Question: I have some outdated code that attempts to account for the change in time caused by daylight savings that looks like this:
'''
using System;
using System.Collections.Generic;
using System.Linq;
using System.Text;
namespace ConsoleApplication2
{
class Program
{
static void Main(string[] args)
{
for (int i = 1; i <= 31; i++)
{
DateTime dt = new DateTime(1960, 3, i, 0, 0, 0);
Console.WriteLine(dt.ToUniversalTime());
}
Console.WriteLine();
for (int i = 1; i <= 30; i++)
{
DateTime dt = new DateTime(1960, 4, i, 0, 0, 0);
Console.WriteLine(dt.ToUniversalTime());
}
Console.ReadKey();
}
}
}
'''
This code iterates through the days in March and April in 1960 and prints the datetime.
However, this does not correctly account for the time change in 1960, I believe because the date of the time change was different then. I attempted to fix this using the TimeZoneInfo class. I changed the code to the following:
'''
class Program
{
static void Main(string[] args)
{
for (int i = 1; i <= 31; i++)
{
DateTime dt = new DateTime(1960, 3, i, 0, 0, 0);
var tz = TimeZoneInfo.Local;
var utcOffset = new DateTimeOffset(dt, TimeSpan.Zero);
//use timeZoneInfo class to account for dlst offset
Console.WriteLine(utcOffset.ToOffset(tz.GetUtcOffset(utcOffset)));
}
Console.WriteLine();
for (int i = 1; i <= 30; i++)
{
DateTime dt = new DateTime(1960, 4, i, 0, 0, 0);
var tz = TimeZoneInfo.Local;
var utcOffset = new DateTimeOffset(dt, TimeSpan.Zero);
//use timeZoneInfo class to account for dlst offset
Console.WriteLine(utcOffset.ToOffset(tz.GetUtcOffset(utcOffset)));
}
Console.ReadKey();
}
}
'''
Unfortunately, this is printing out:

which shows that daylight savings is changing on April 3rd at 4 p.m., while it should be switching over at April 24th at 2:00 a.m. What am I missing to correctly account for daylight savings?
My current time zone is eastern.
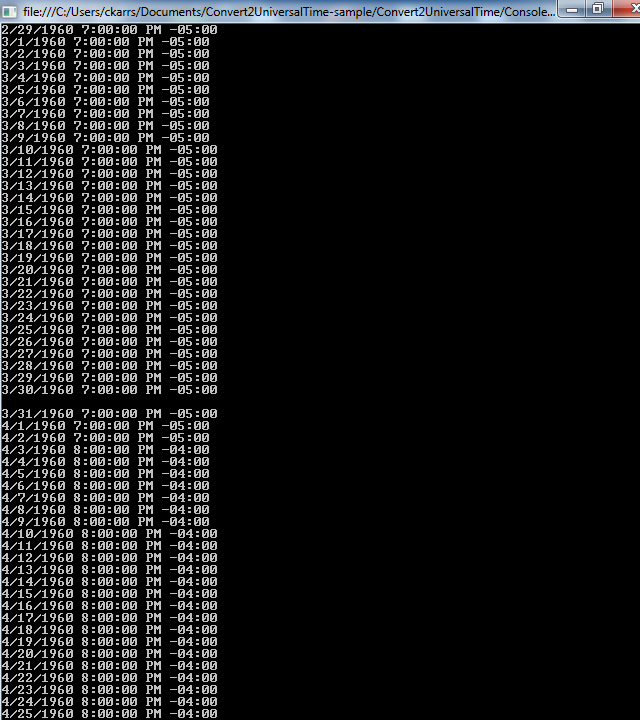
Answer: It looks like the Windows time zone information doesn't match what I'd have expected via TZDB. Here's a program using <URL> and the TZDB 2012i data:
'''
using System;
using NodaTime;
class Test
{
static void Main()
{
var bcl = DateTimeZoneProviders.Bcl["Eastern Standard Time"];
var tzdb = DateTimeZoneProviders.Tzdb["America/New_York"];
ShowTransitions(bcl);
ShowTransitions(tzdb);
}
static void ShowTransitions(DateTimeZone zone)
{
Console.WriteLine("Transitions for {0}", zone.Id);
Instant start = Instant.FromUtc(1960, 1, 1, 0, 0);
Instant end = Instant.FromUtc(1965, 1, 1, 0, 0);
var interval = zone.GetZoneInterval(start);
while (interval.Start < end)
{
Console.WriteLine(interval.Start);
interval = zone.GetZoneInterval(interval.End);
}
Console.WriteLine();
}
}
'''
Output:
'''
Transitions for Eastern Standard Time
1959-10-25T06:00:00Z
1960-04-03T07:00:00Z
1960-10-30T06:00:00Z
1961-04-02T07:00:00Z
1961-10-29T06:00:00Z
1962-04-01T07:00:00Z
1962-10-28T06:00:00Z
1963-04-07T07:00:00Z
1963-10-27T06:00:00Z
1964-04-05T07:00:00Z
1964-10-25T06:00:00Z
Transitions for America/Toronto
1959-10-25T06:00:00Z
1960-04-24T07:00:00Z
1960-10-30T06:00:00Z
1961-04-30T07:00:00Z
1961-10-29T06:00:00Z
1962-04-29T07:00:00Z
1962-10-28T06:00:00Z
1963-04-28T07:00:00Z
1963-10-27T06:00:00Z
1964-04-26T07:00:00Z
1964-10-25T06:00:00Z
'''
There are other time zone IDs which map to "Eastern Standard Time", but I haven't found any which match the Windows behaviour.
I don't think this is a 'TimeZoneInfo' bug - I believe it's a potential problem in the underlying Windows time zone data.
If you want to match TZDB data, of course, you can just use Noda Time :)